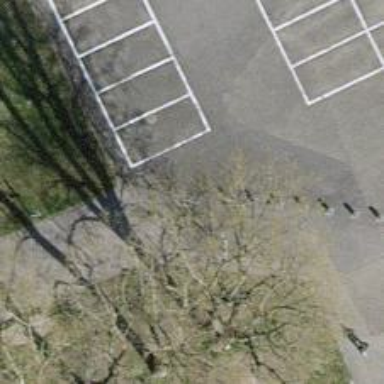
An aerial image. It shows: Bollard barrier.